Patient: sex M, age 36
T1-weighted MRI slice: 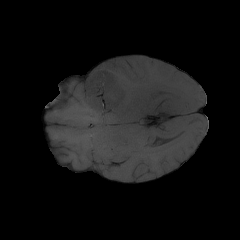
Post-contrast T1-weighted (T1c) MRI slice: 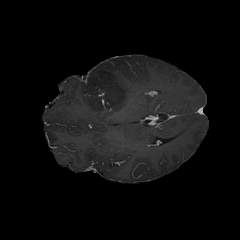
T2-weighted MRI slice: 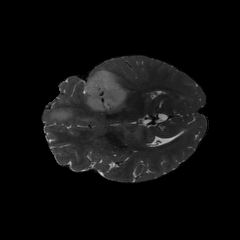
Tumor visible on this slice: yes
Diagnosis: Glioblastoma, IDH-wildtype
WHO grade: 4